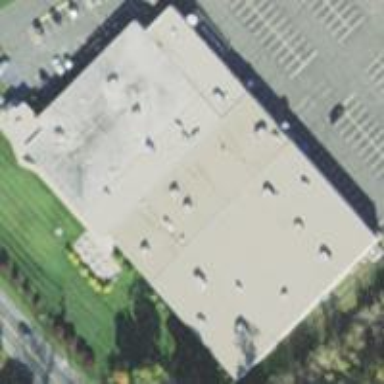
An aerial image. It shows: Commercial building.